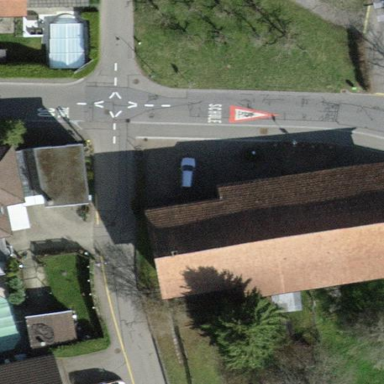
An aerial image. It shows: Gabled building.